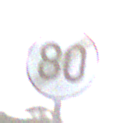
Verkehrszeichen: EndeGeschwindigkeit80
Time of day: SunriseSunset
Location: Outdoor (Nature)
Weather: PartlyCloudy
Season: NotSpecified
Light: Natural